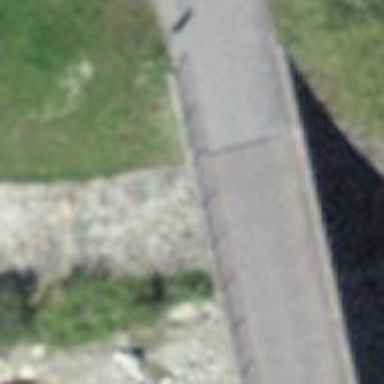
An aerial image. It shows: Tertiary road with bridge.